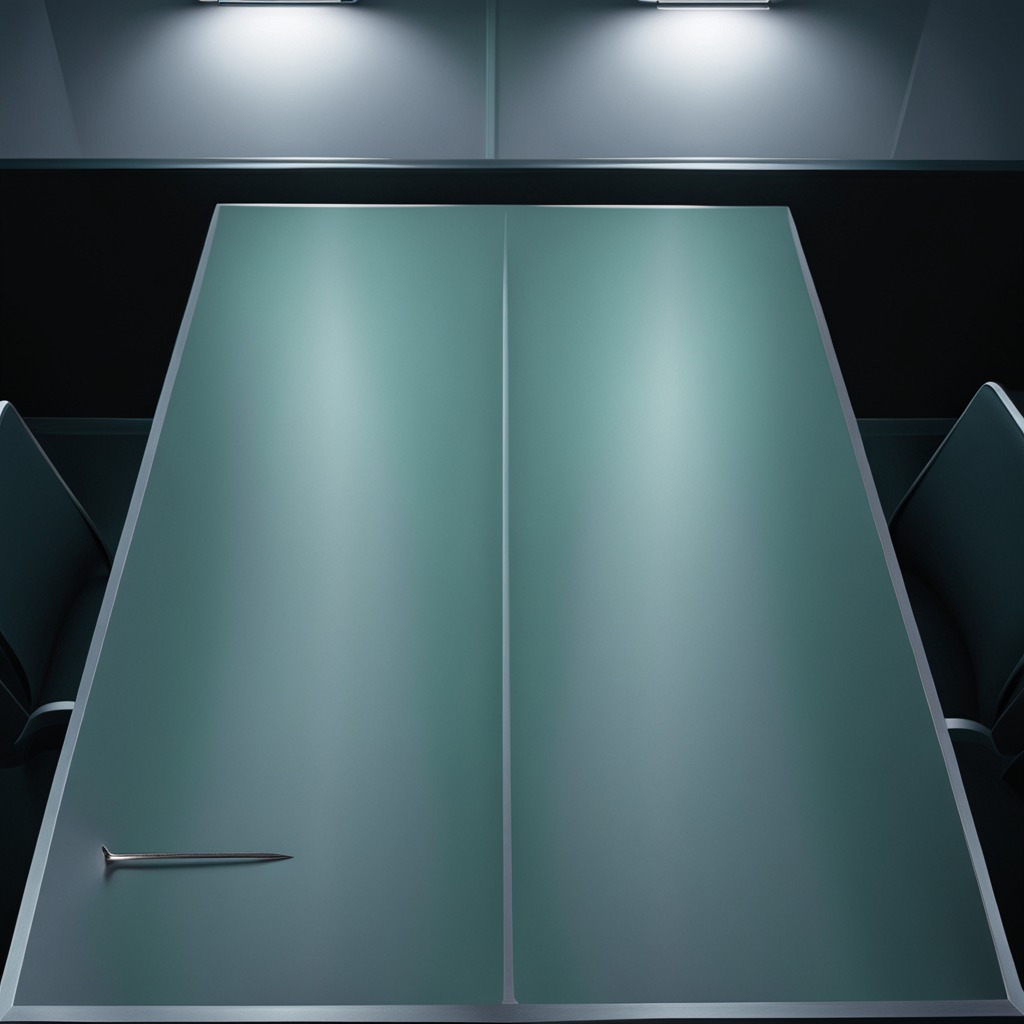
An iron nail is lying on the clean empty table in a railway signal maintenance room lit by harsh overhead fluorescents.